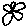
Label: flower